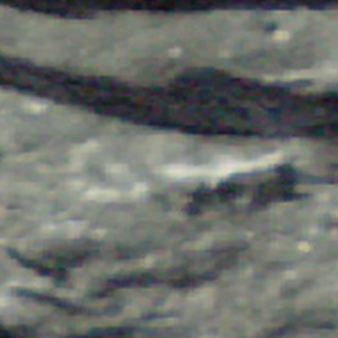
Label: other